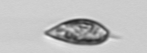
Label: Prorocentrum_triestinum